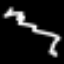
Label: squiggle